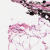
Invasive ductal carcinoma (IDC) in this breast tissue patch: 0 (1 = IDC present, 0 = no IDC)